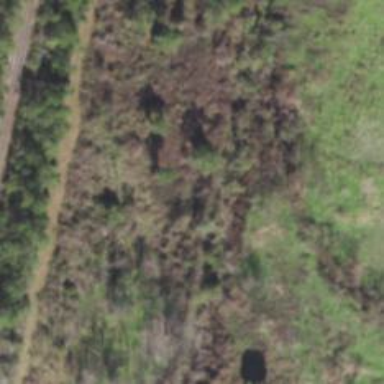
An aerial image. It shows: Abandoned railway spur.